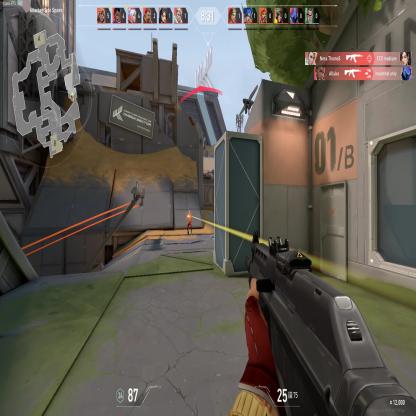
Label: enemy